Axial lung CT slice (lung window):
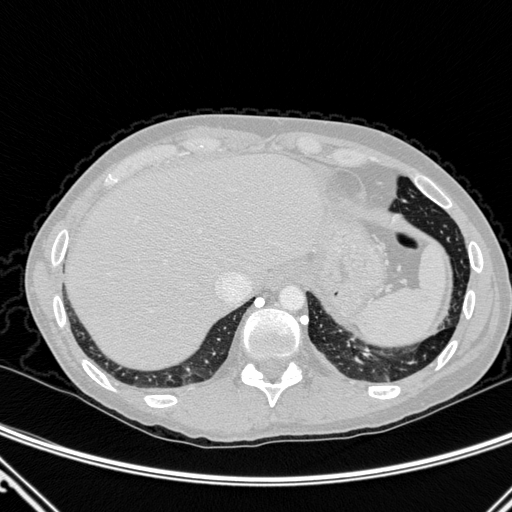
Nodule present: no